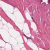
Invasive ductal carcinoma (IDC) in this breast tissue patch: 0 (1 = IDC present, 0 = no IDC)